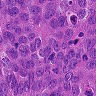
Metastatic tissue present: yes